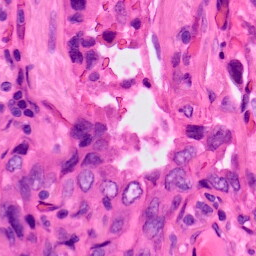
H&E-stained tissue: Lung